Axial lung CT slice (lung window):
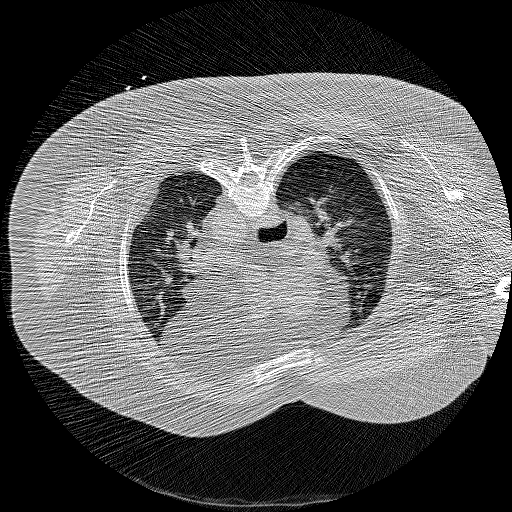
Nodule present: no